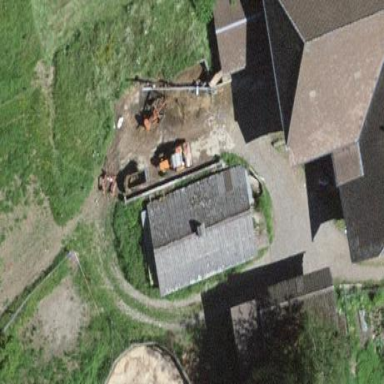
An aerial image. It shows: Sty building.